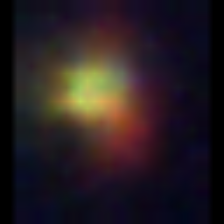
Taxon: NanoPlankton
Group: Other